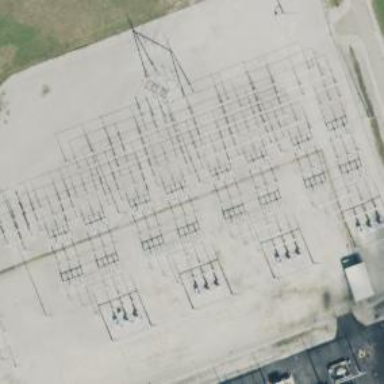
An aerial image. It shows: Switch for power supply.